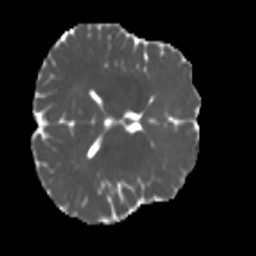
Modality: MD
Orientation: axial
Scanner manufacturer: siemens
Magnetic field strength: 3 T
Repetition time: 4 s
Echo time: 0.0594 s